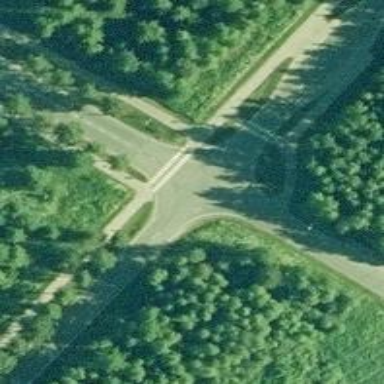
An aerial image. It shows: Marked crossing on the road.